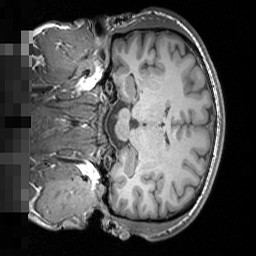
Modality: T1w
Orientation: coronal
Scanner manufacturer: siemens
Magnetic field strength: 3 T
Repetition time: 1.5 s
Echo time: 0.00291 s